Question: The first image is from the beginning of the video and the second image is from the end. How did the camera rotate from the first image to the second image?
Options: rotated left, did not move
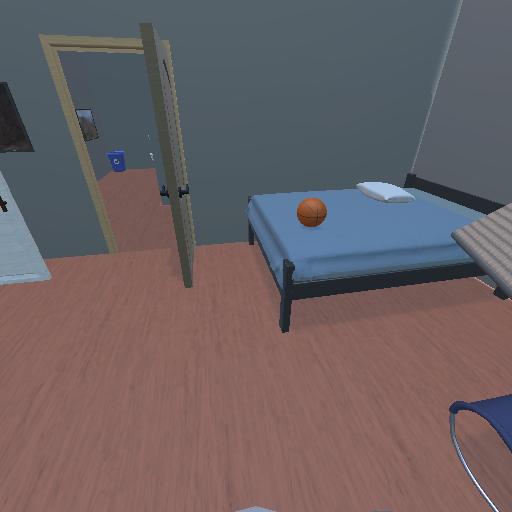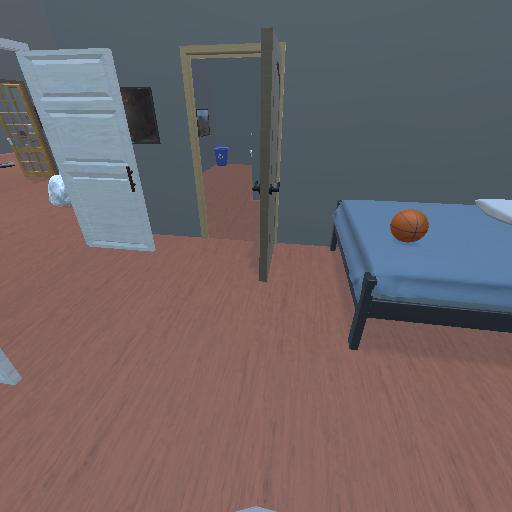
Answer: rotated left